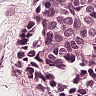
Metastatic tissue present: yes